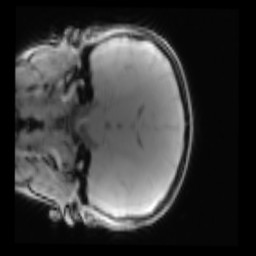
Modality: PDw
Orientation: coronal
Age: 10
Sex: male
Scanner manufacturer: siemens
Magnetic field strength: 3 T
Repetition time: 0.25 s
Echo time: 0.00103 s